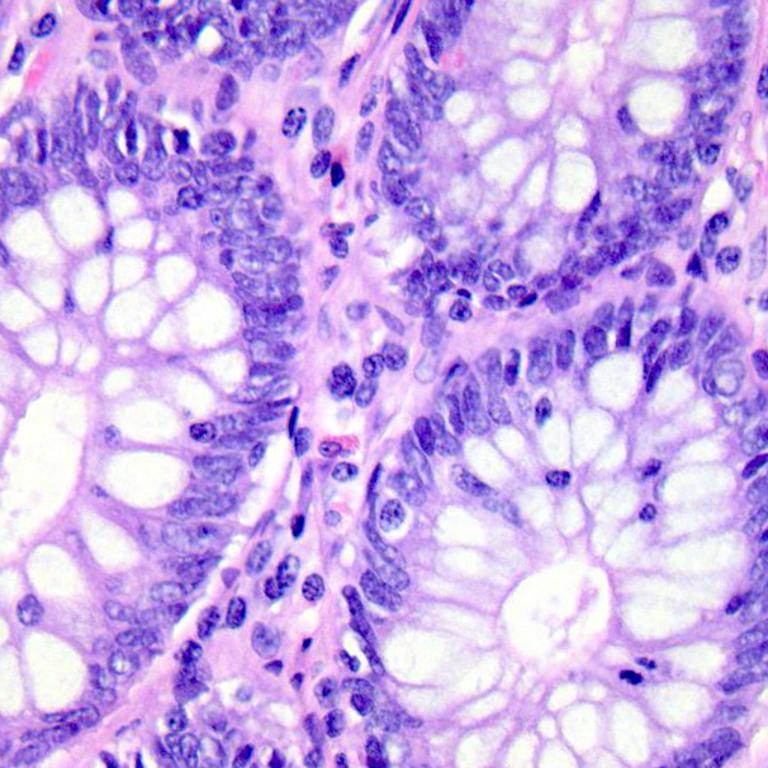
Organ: colon
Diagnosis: benign